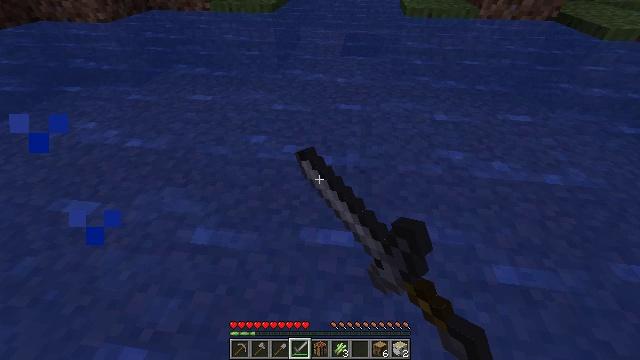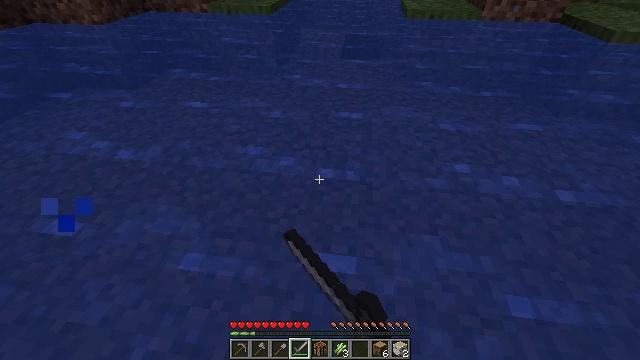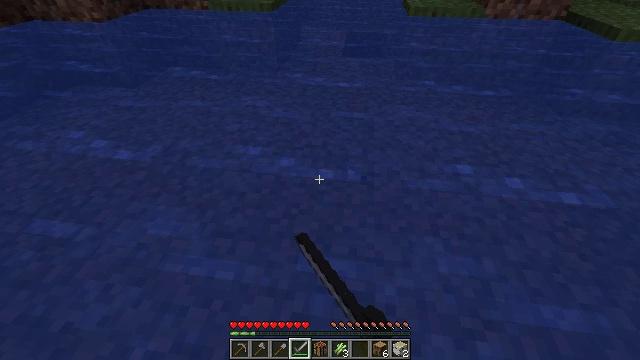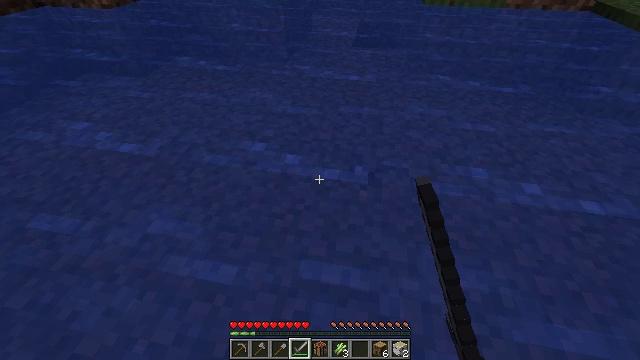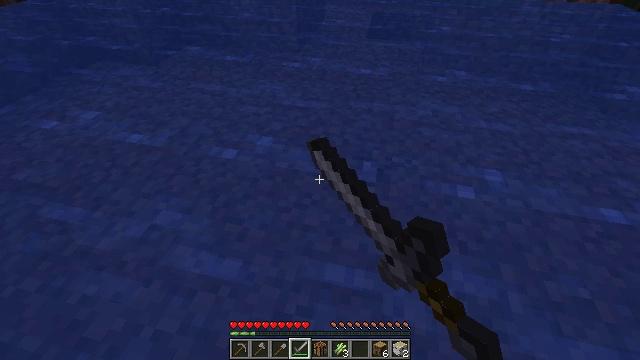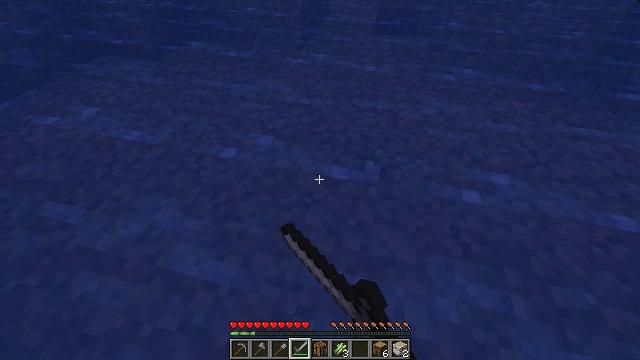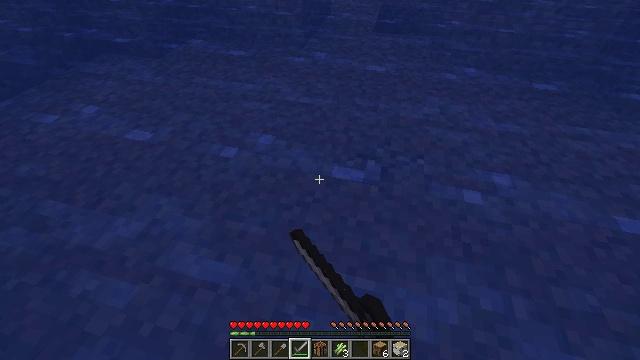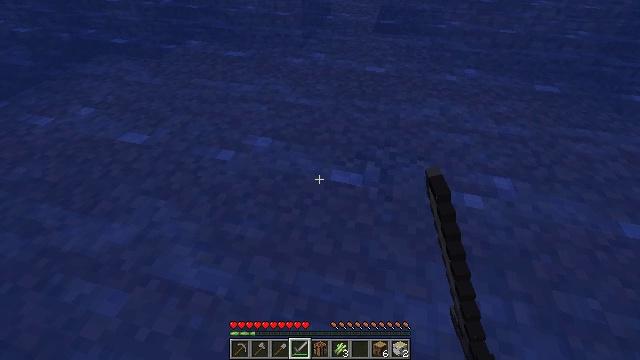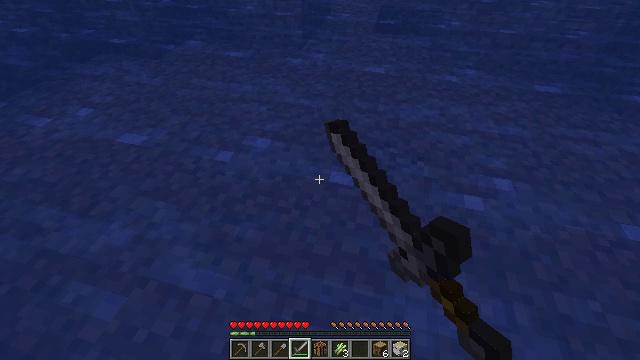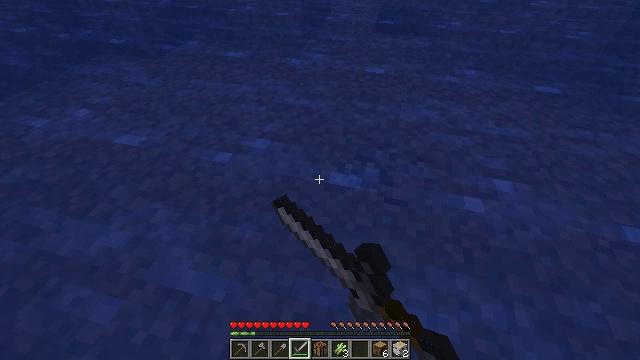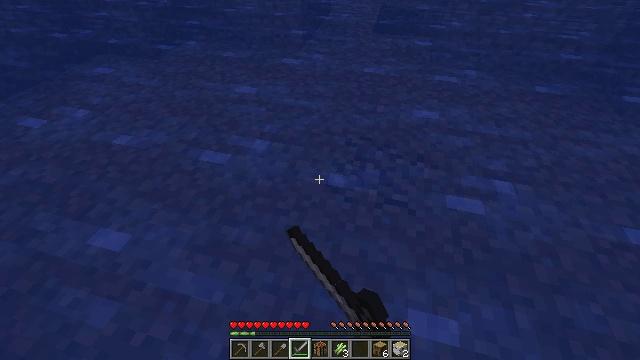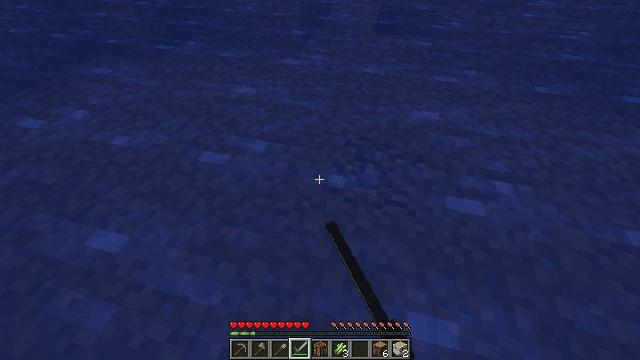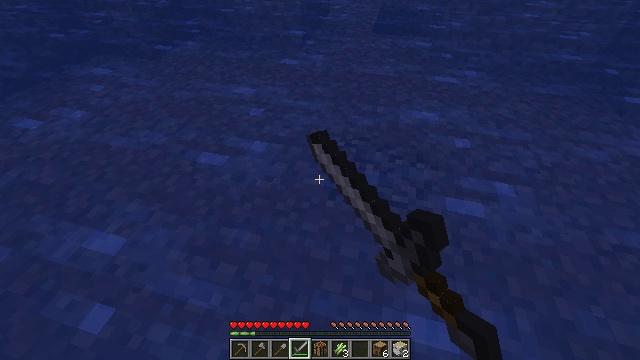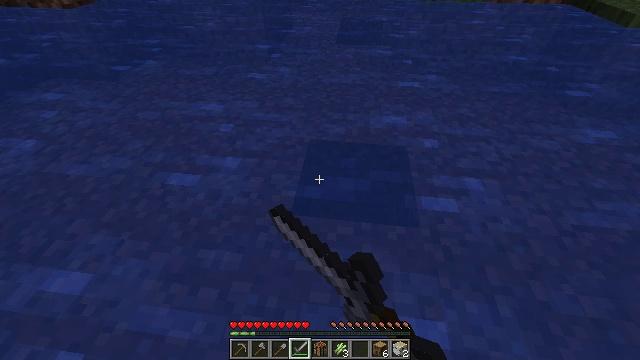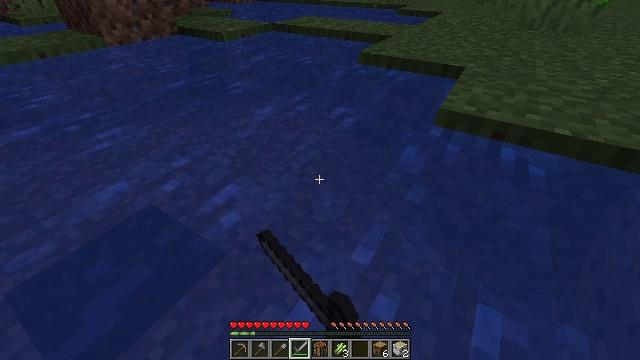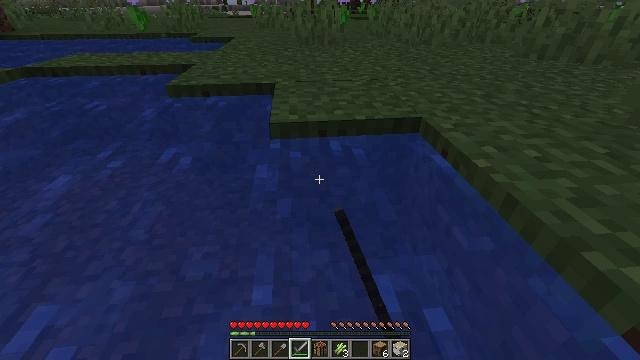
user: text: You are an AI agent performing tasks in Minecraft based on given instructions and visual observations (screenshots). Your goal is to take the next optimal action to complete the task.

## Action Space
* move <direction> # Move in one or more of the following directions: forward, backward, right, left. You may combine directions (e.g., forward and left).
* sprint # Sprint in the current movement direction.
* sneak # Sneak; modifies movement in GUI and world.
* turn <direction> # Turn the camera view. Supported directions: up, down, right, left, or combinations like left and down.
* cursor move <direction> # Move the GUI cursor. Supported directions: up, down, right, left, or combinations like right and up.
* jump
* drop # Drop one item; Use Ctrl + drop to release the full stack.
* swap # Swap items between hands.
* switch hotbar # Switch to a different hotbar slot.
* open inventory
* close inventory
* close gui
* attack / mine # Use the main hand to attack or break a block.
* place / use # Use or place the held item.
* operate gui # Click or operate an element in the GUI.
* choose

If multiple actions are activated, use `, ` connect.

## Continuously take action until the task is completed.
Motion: motion action
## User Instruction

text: Mine dirt from the ground.
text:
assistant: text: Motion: move forward, attack / mine
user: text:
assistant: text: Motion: attack / mine
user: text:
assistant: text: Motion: turn left and down, attack / mine
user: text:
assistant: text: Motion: turn left and down, attack / mine
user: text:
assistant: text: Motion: turn left, attack / mine
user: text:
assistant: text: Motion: attack / mine
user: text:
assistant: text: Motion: attack / mine
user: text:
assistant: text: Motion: attack / mine
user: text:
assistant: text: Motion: attack / mine
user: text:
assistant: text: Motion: attack / mine
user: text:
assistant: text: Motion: attack / mine
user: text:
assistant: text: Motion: attack / mine
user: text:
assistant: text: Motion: turn right and up, attack / mine
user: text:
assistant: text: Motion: move forward, turn right and up
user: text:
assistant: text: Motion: move forward, turn right and up
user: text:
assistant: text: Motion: move forward, turn right and up
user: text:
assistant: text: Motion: move forward, turn right and up
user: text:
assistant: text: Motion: no_op